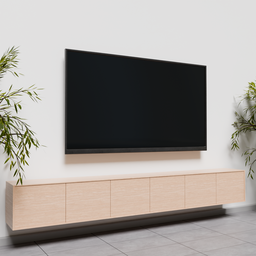
Label: furniture